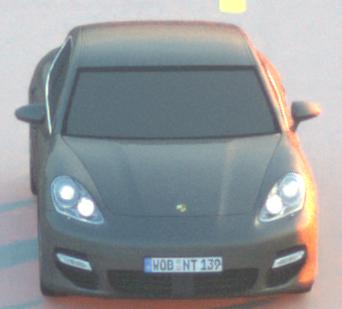
Make: Porsche
Model: Panamera
Detailed model: Panamera (970)
Model produced from: 2010/05
Model produced until: 2013/04
Doors: 5
Color: gray
Road condition: dry road
Daytime: sunrise or sunset
Contrast: medium contrast